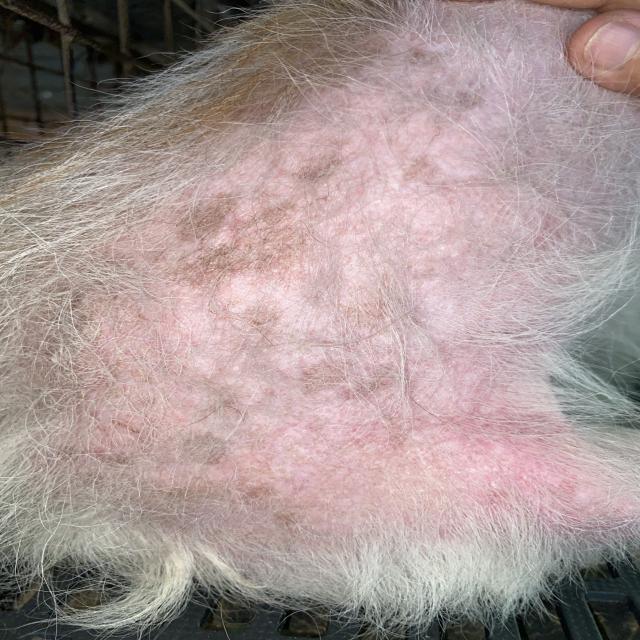
Canine demodicosis (Demodex mange) — caused by Demodex canis mites. Presents with alopecia, follicular papules, pustules, and comedones. Often localized on face and forelimbs.